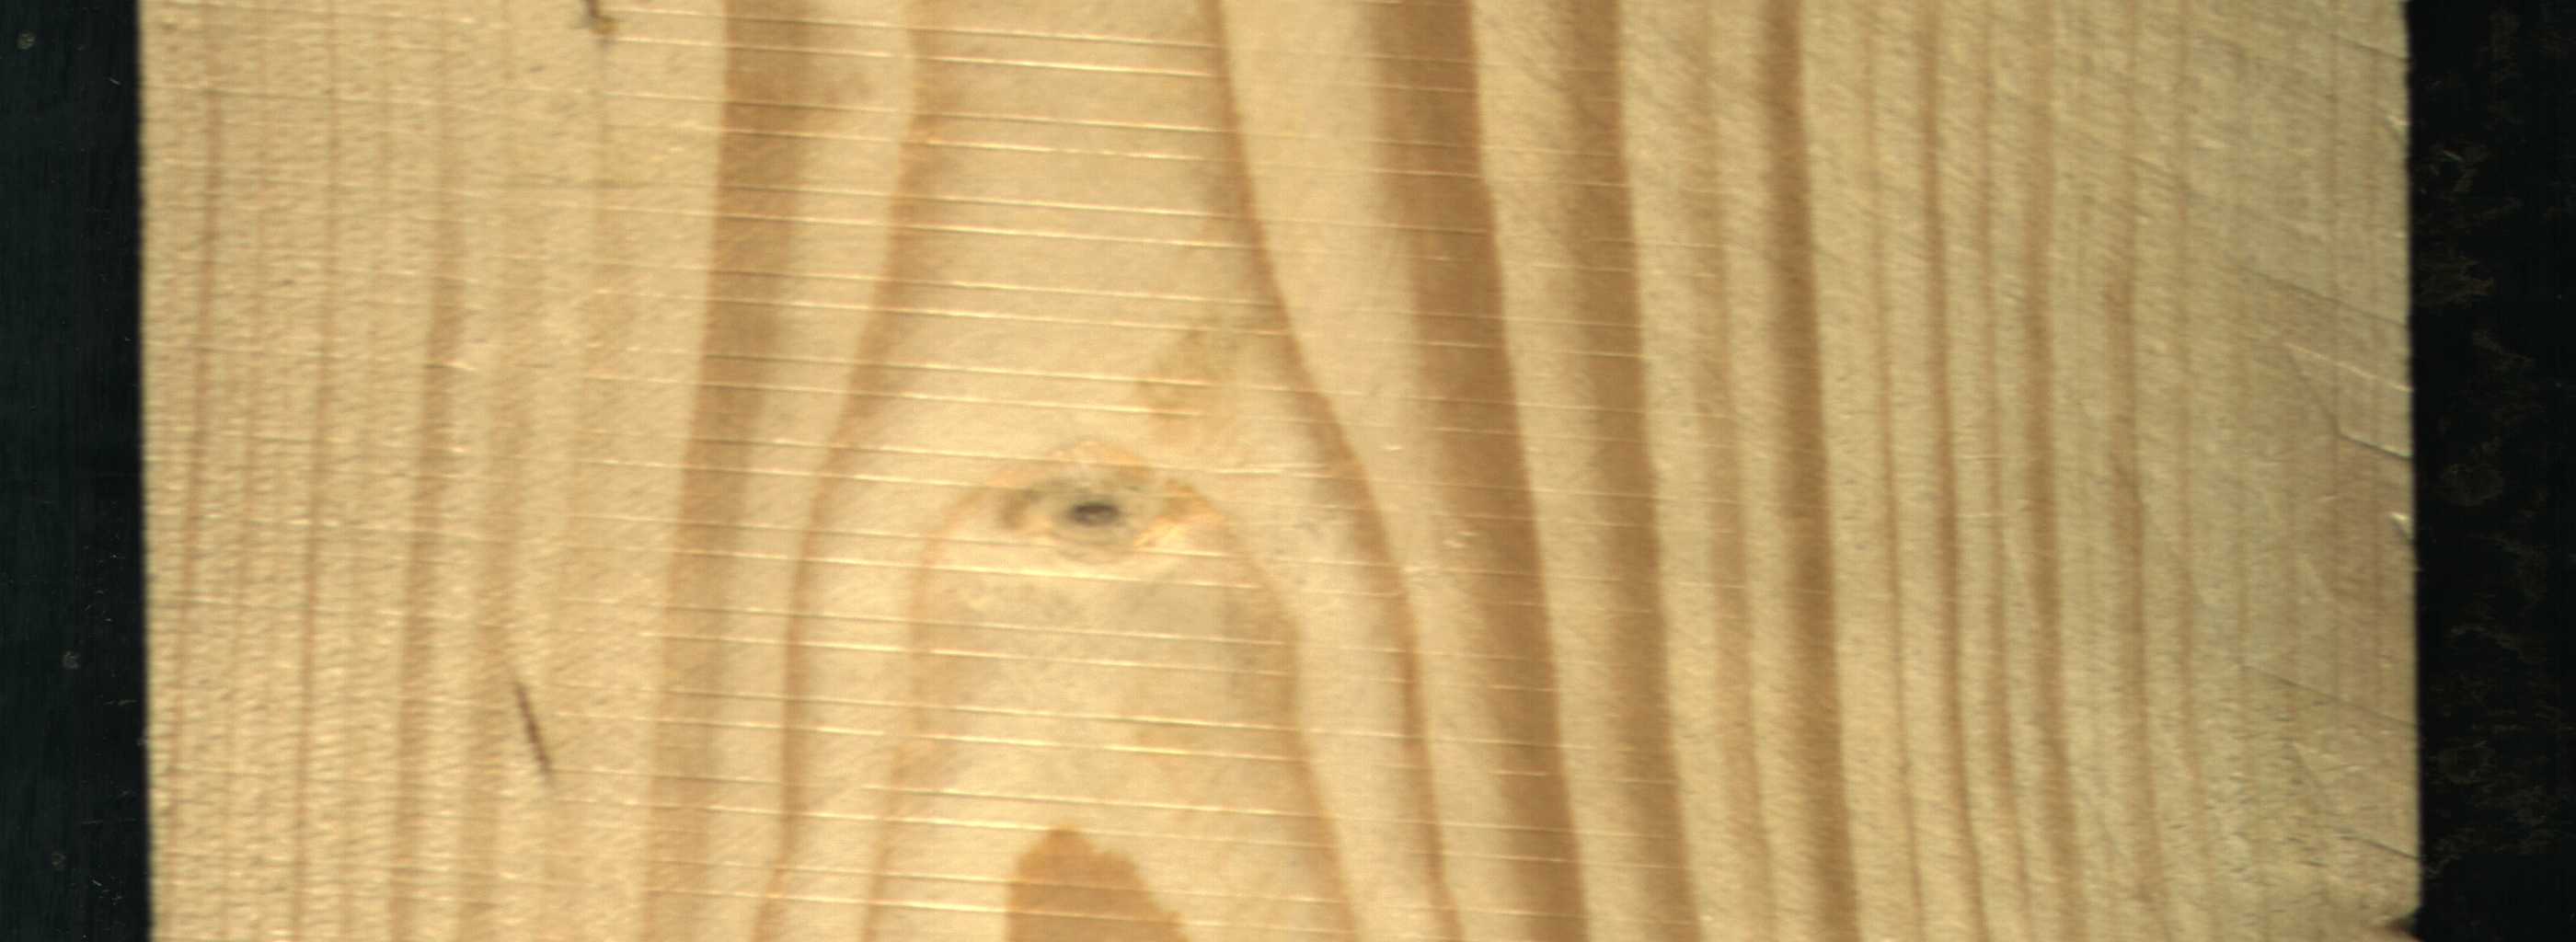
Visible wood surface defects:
Live_Knot